【题型】选择题　【知识点】解析几何　【难度】easy
已知$F_1,F_2$分别是双曲线$C:\dfrac{x^2}{a^2}-\dfrac{y^2}{b^2}=1(a>0,b>0)$的左、右焦点，点$P$在$C$上，且$PF_1\perp PF_2$，$\triangle PF_1F_2$的面积为18，则$b=$ (\quad)

\noindent A．$9$ \quad\quad B．$18$ \quad\quad C．$3\sqrt{2}$ \quad\quad D．$6\sqrt{2}$
【解答】
\noindent \textbf{【答案】}C

\noindent \textbf{【分析】}由题意得到
\(
\begin{cases}
\big||PF_1|-|PF_2|\big|=2a \\
\dfrac{1}{2}|PF_1|\cdot|PF_2|=18 \\
|PF_1|^2+|PF_2|^2=|F_1F_2|^2=4c^2
\end{cases}
\)
，求解即可.

\noindent \textbf{【详解】}如图：

\noindent 设$C$的焦距为$2c$，由题意得
\(
\begin{cases}
\big||PF_1|-|PF_2|\big|=2a \\
\dfrac{1}{2}|PF_1|\cdot|PF_2|=18 \\
|PF_1|^2+|PF_2|^2=|F_1F_2|^2=4c^2
\end{cases}
\)
，

\noindent 又$|PF_1|^2+|PF_2|^2=\left(|PF_1|-|PF_2|\right)^2+2|PF_1||PF_2|$，

\noindent 可得$4c^2=4a^2+72\Rightarrow 4c^2-4a^2=4b^2=72$，得$b^2=18\Rightarrow b=3\sqrt{2}$.

\noindent 故选：C
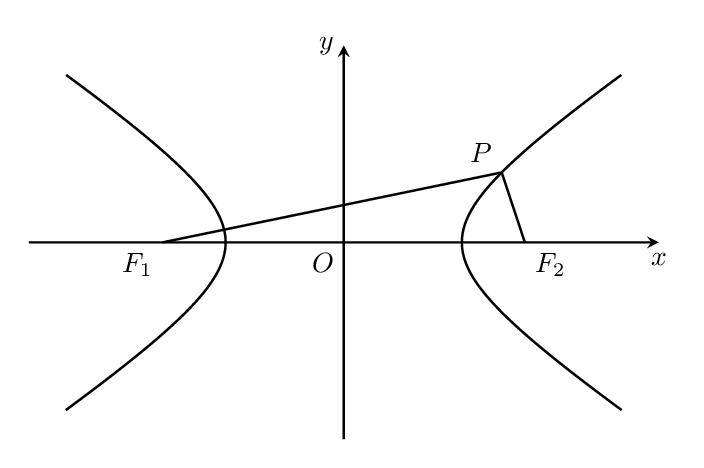